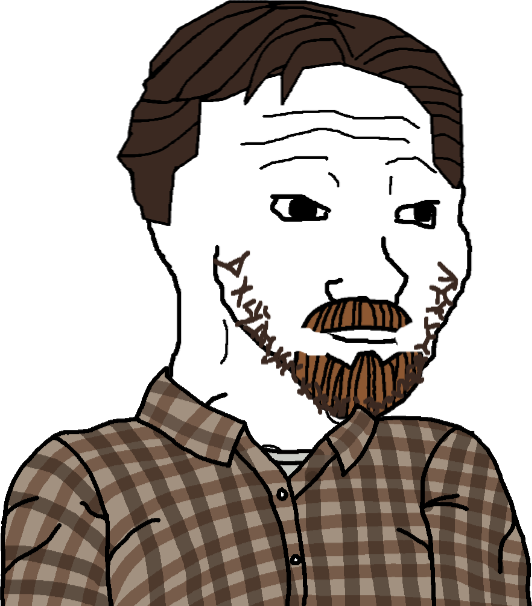
Label: 5_Doomer